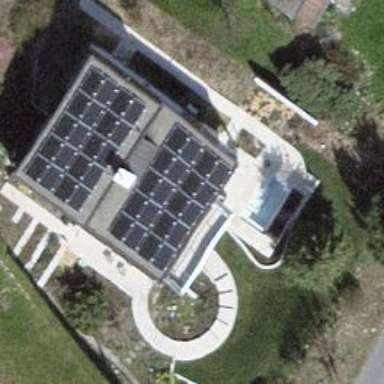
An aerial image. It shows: Solar power generator.